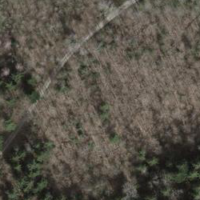
EUNIS habitat code: 44
Species observed at this site:
Campanula trachelium